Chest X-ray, PA view. Patient: 52 years old, sex M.
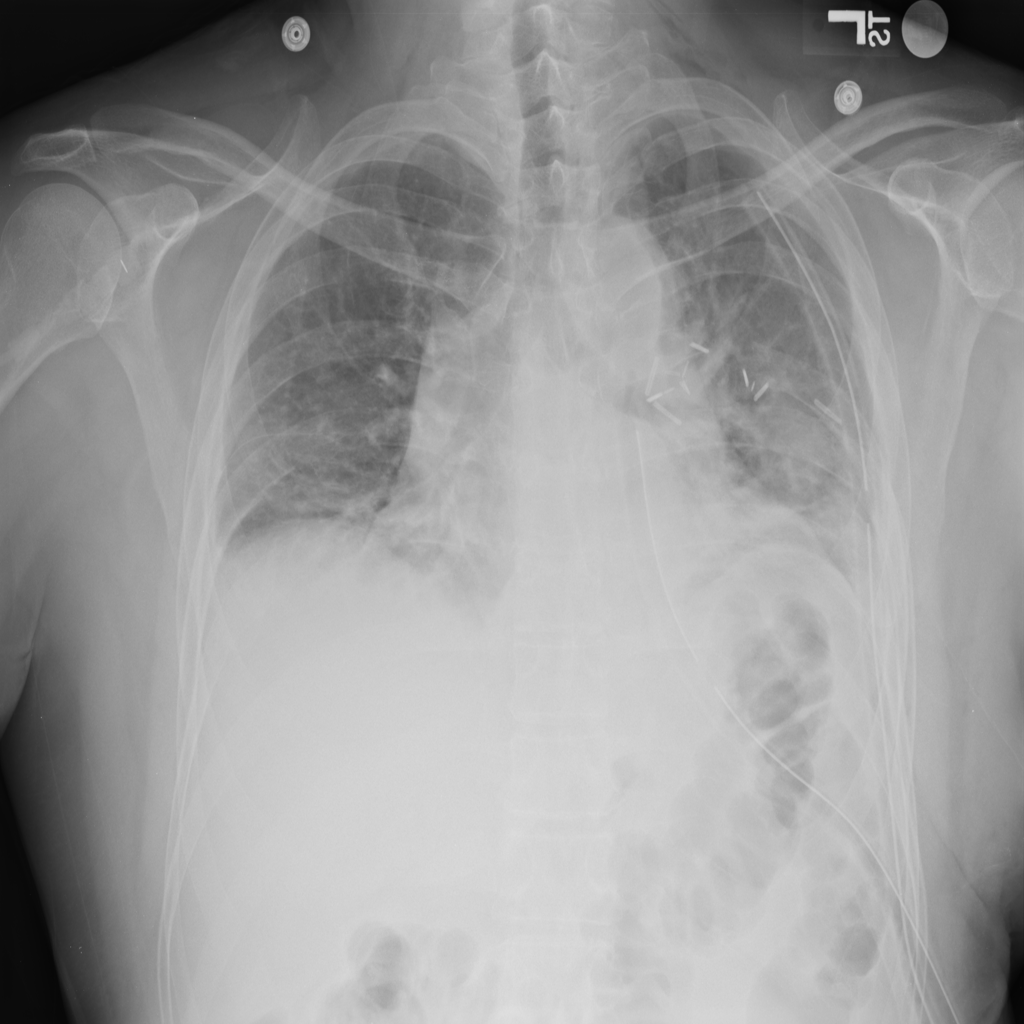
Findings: No Finding